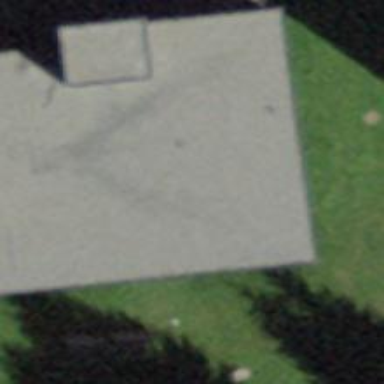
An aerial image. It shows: Flat-roofed building.